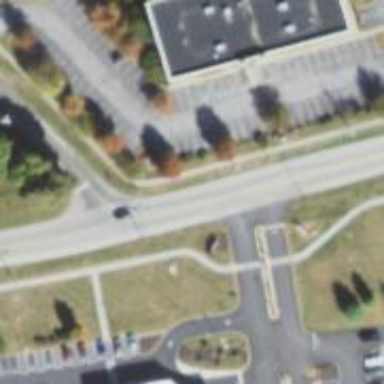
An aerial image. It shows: Secondary road with asphalt surface. There is sidewalk on the left side.